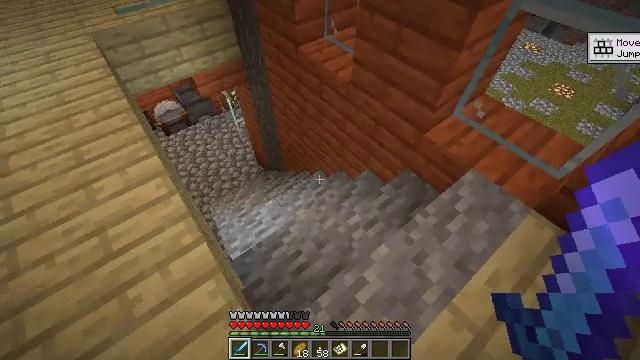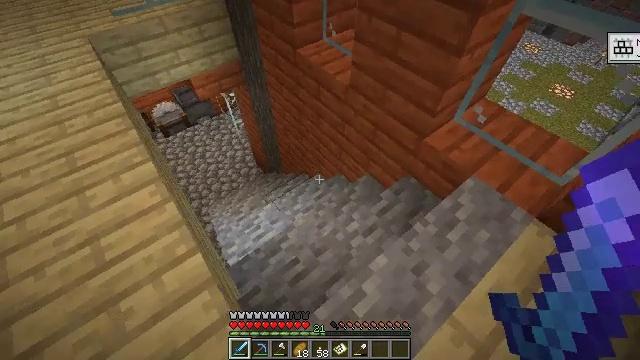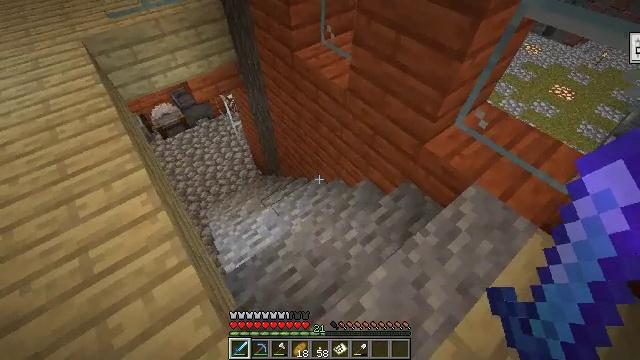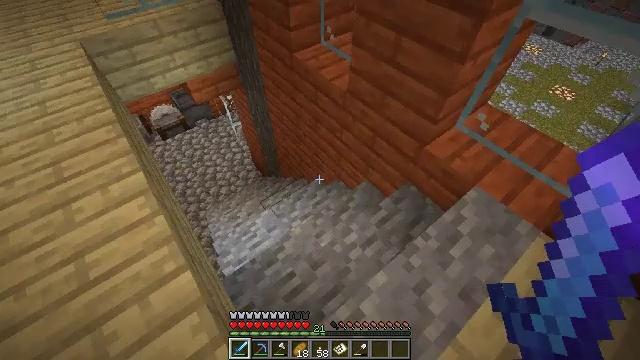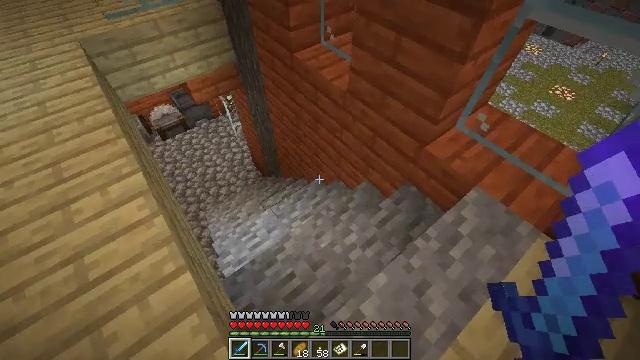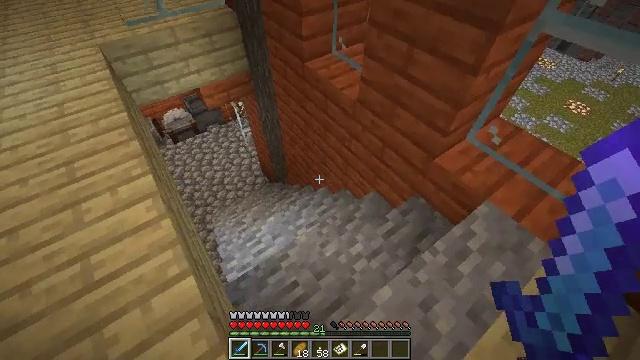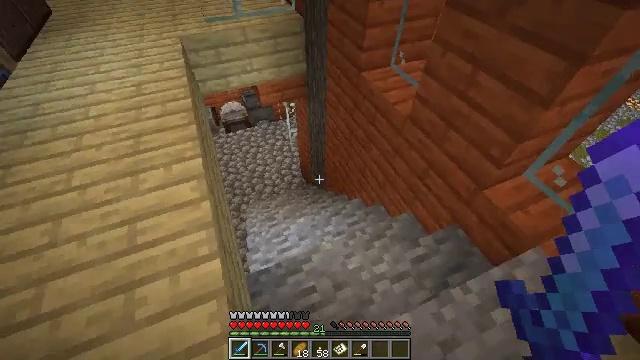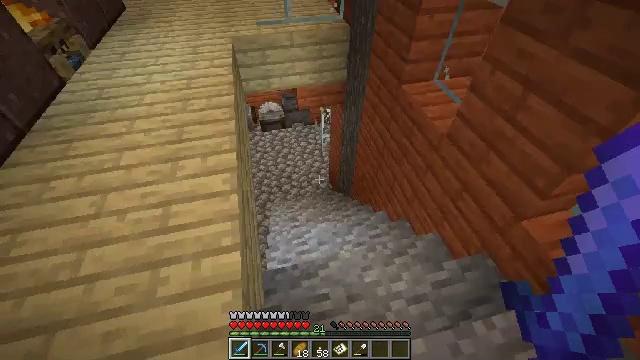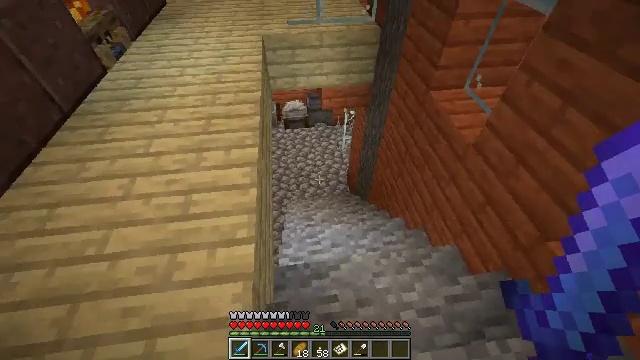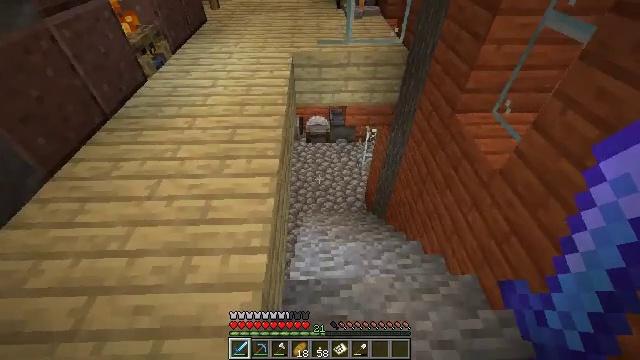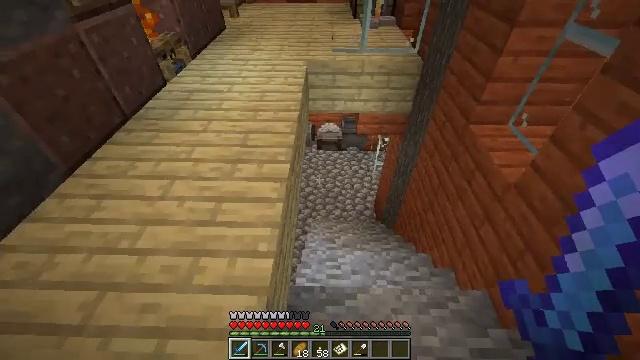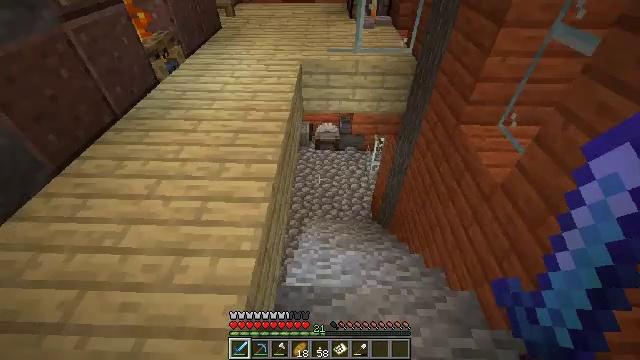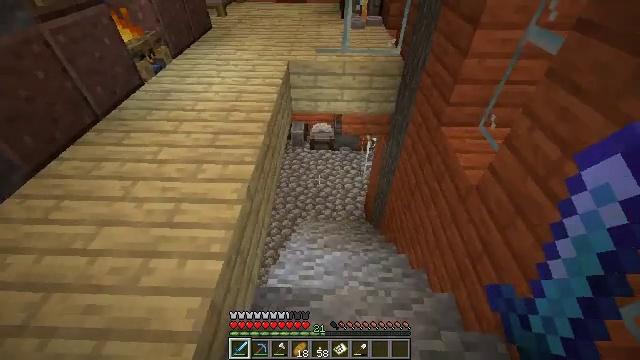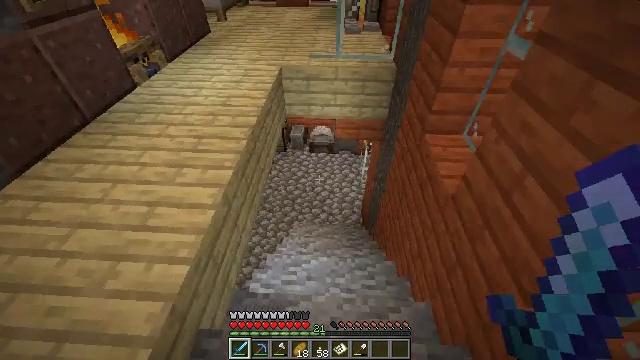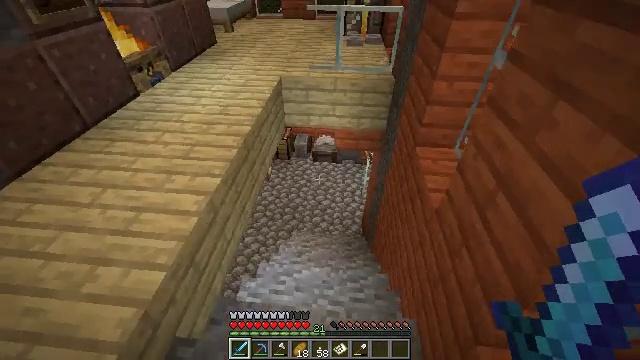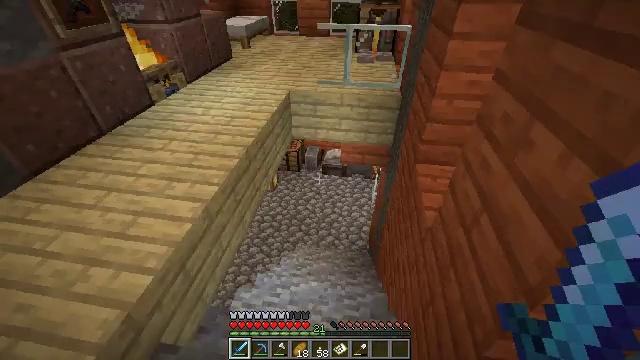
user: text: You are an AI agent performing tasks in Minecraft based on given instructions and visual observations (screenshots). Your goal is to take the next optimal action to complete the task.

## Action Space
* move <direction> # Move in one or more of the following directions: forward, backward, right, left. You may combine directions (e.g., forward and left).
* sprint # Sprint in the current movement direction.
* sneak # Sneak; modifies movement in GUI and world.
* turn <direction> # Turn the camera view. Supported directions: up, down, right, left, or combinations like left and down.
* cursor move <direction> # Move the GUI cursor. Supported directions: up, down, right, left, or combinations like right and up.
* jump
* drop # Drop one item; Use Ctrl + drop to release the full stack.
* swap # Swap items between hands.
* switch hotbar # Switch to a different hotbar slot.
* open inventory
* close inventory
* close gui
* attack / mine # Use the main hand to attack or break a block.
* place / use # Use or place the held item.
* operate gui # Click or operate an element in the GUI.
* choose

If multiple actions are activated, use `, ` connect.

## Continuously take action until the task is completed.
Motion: motion action
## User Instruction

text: Fight a skeleton.
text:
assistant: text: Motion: no_op
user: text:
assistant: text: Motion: no_op
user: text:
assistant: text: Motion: no_op
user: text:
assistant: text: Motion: no_op
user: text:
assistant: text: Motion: turn left and up
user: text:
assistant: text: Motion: turn left and up
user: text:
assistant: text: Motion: turn left and up
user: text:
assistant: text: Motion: turn left
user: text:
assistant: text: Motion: turn left and up
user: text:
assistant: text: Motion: move right, turn left and up
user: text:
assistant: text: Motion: move right
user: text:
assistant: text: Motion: move right
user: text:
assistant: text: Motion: move right, turn left
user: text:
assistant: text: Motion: move right, turn left and up
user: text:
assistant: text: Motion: move right, turn left and up
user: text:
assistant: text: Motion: move right, turn left and up
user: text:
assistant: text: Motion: turn left and up
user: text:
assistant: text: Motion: no_op
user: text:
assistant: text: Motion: no_op
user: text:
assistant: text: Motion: no_op
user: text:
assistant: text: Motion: no_op
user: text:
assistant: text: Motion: turn up
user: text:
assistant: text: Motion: no_op
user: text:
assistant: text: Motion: no_op
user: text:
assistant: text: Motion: turn up
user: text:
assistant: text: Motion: turn up
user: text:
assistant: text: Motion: no_op
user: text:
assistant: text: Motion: no_op
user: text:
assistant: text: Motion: turn up
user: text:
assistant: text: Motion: move left